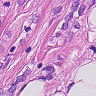
Metastatic tissue present: yes